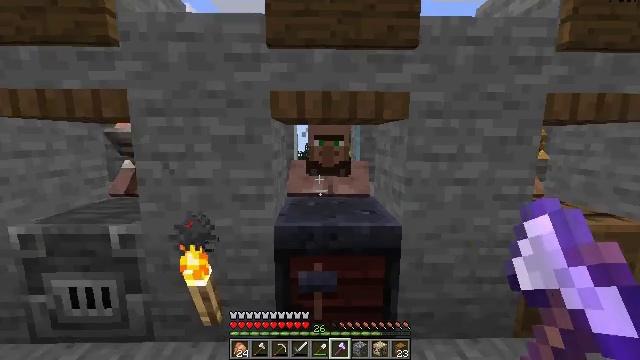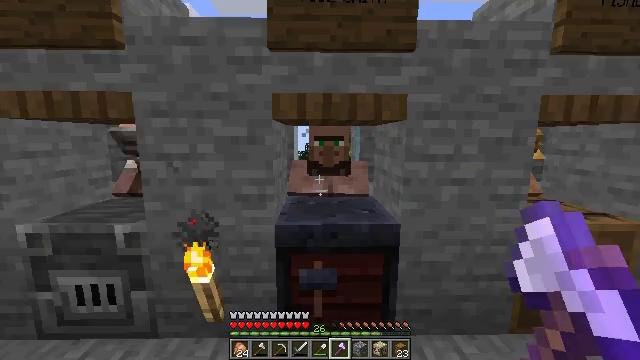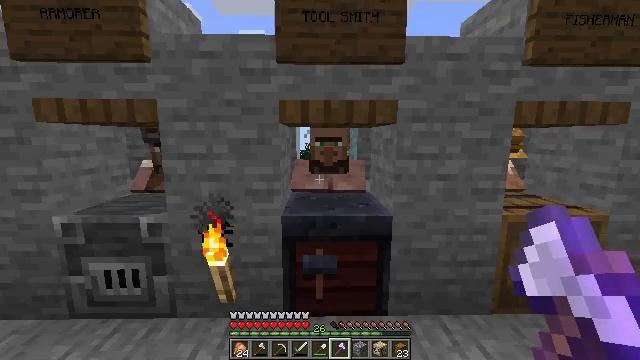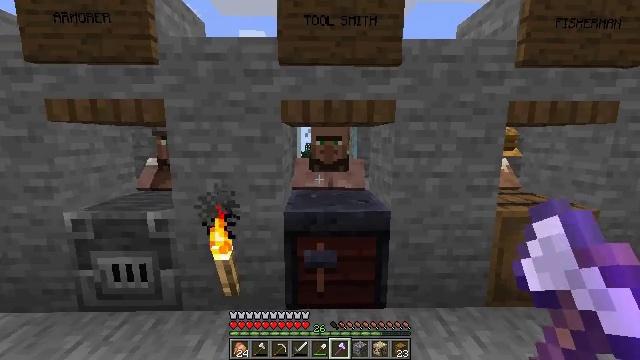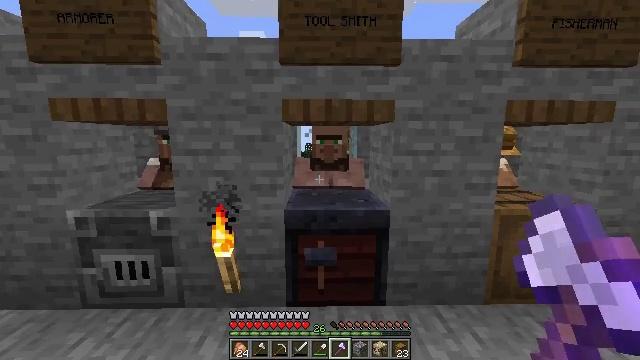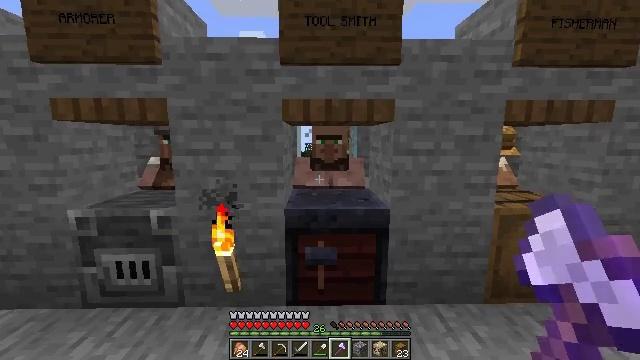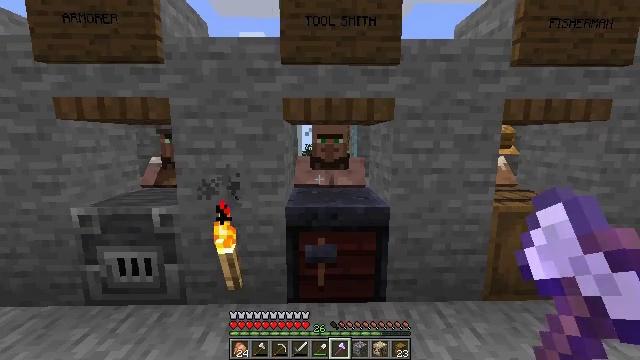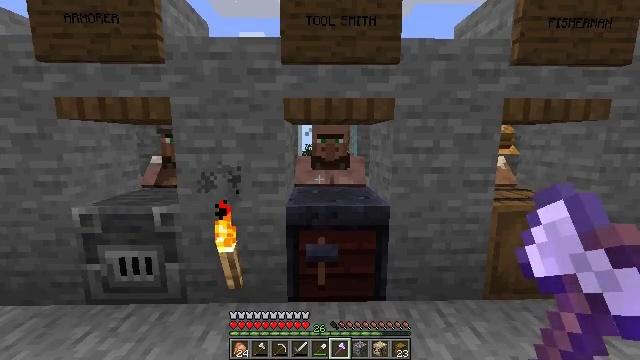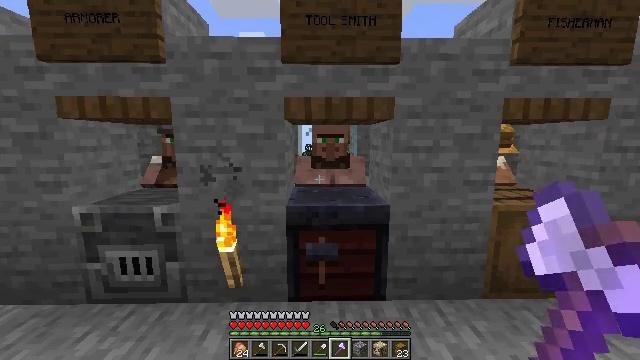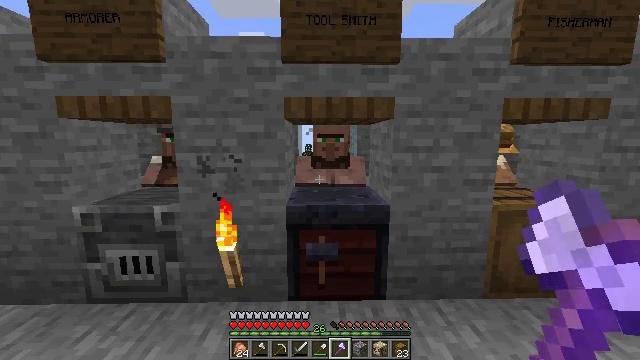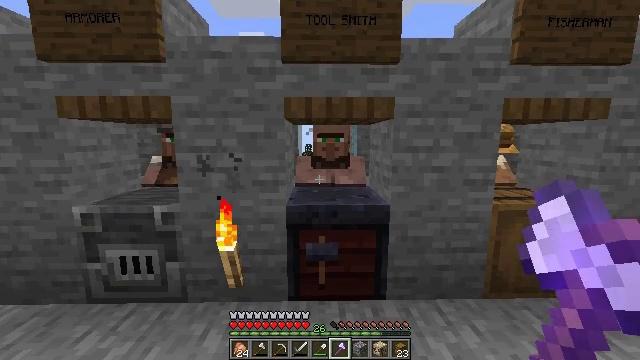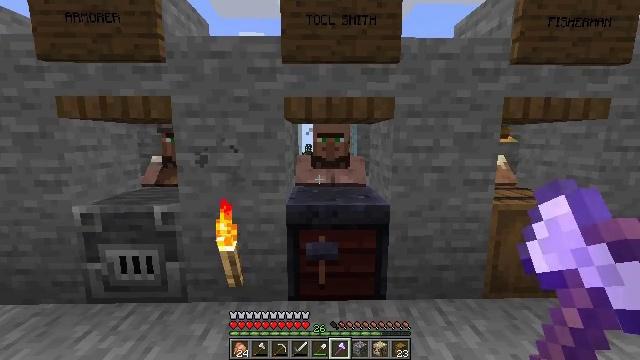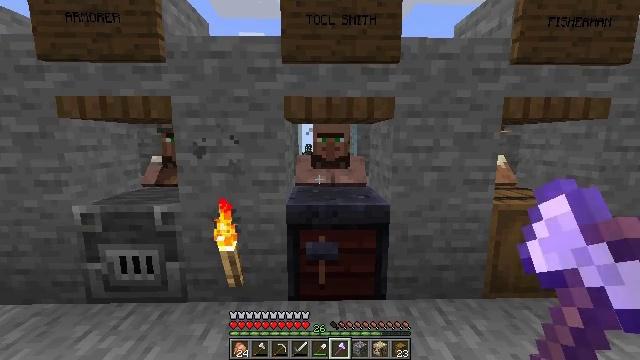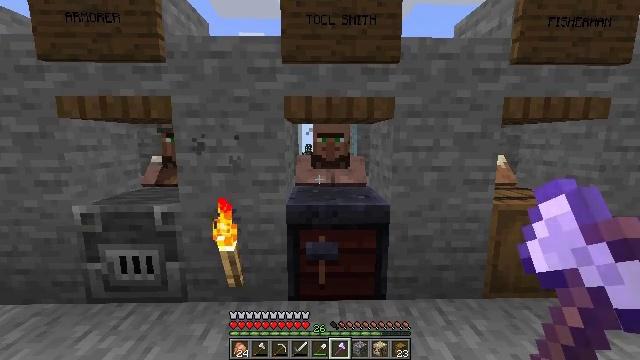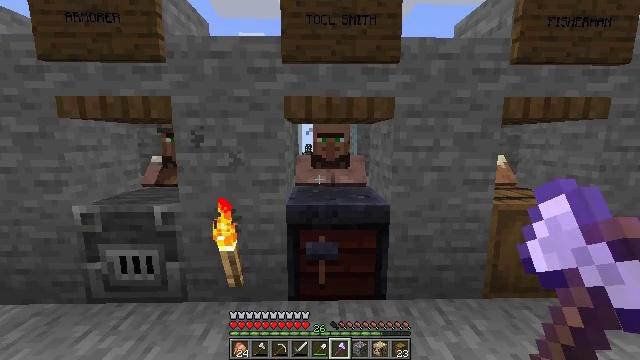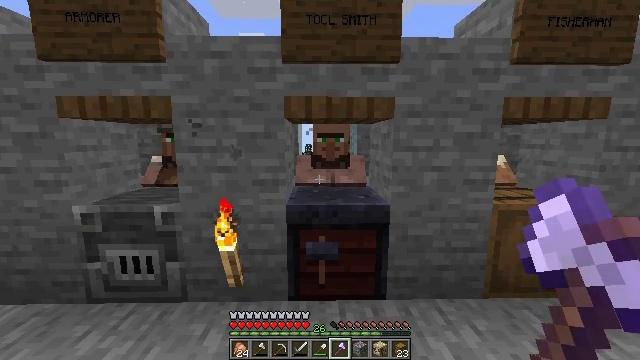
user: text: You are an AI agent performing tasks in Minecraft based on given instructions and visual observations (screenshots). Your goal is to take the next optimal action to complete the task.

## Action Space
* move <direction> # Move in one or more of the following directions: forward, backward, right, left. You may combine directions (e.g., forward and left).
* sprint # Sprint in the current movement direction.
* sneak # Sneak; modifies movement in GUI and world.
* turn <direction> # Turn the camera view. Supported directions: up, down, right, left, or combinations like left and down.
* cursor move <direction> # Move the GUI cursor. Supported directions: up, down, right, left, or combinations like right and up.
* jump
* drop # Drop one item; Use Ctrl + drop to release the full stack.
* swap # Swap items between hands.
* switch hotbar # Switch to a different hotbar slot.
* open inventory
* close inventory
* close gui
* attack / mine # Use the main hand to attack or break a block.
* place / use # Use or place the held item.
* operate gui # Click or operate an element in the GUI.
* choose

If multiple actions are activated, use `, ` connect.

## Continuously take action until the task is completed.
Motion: motion action
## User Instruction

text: Make an iron shovel at the crafting table.
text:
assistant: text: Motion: move back
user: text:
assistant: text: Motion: no_op
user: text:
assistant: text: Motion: no_op
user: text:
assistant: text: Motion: no_op
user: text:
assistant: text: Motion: no_op
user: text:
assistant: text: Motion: no_op
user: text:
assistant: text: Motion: no_op
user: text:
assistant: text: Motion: no_op
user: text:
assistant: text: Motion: no_op
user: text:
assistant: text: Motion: no_op
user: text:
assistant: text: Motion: no_op
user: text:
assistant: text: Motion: no_op
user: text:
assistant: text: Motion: no_op
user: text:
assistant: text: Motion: no_op
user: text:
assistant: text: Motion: no_op
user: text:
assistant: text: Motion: no_op
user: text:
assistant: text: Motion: no_op
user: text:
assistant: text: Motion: no_op
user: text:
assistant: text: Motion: no_op
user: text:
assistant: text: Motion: no_op
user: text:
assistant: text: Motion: no_op
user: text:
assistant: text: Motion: no_op
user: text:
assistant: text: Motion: no_op
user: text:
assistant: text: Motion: no_op
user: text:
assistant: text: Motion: no_op
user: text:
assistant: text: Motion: no_op
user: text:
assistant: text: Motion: no_op
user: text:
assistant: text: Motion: no_op
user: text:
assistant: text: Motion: no_op
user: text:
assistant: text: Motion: no_op